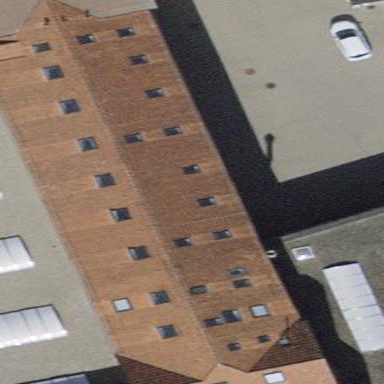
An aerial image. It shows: Building with gabled roof.